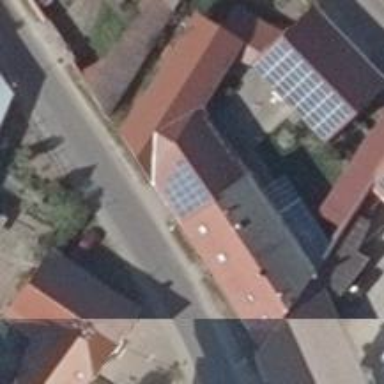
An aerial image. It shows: Small solar photovoltaic panel generator is producing electricity.